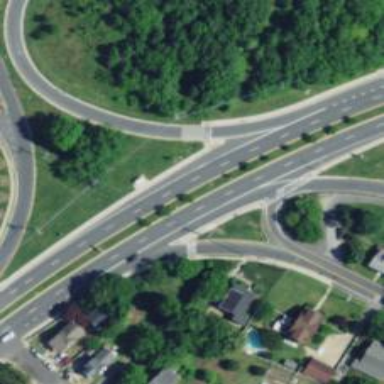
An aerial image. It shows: Asphalt road with primary link designation.